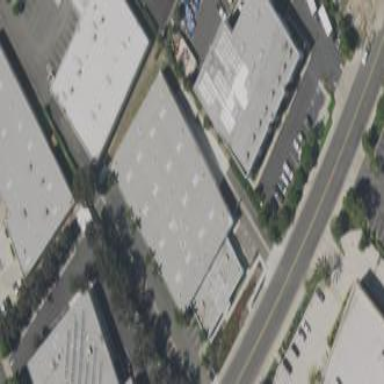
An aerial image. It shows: Commercial building.